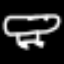
Label: frog